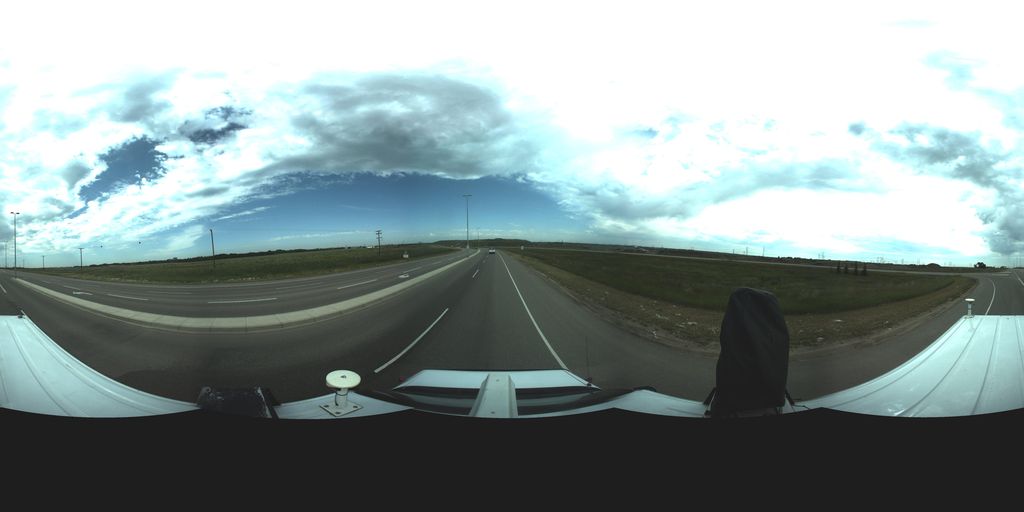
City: saskatoon